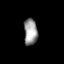
Tissue: prostate
Cell type: T cells
Senescence score: 0.3469
Nuclear area (px): 349
Mean DAPI intensity: 154.679